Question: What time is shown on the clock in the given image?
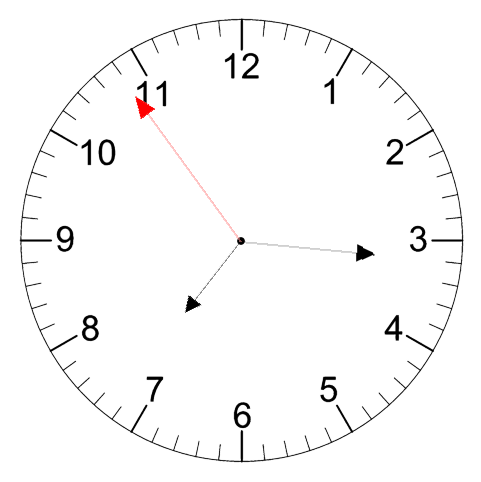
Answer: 07:15:54